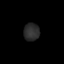
Tissue: lung
Cell type: Others
Senescence score: 0.18
Nuclear area (px): 277
Mean DAPI intensity: 43.105